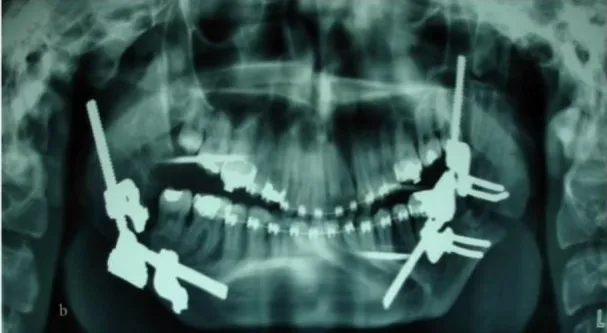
The distraction osteogenesis (DO) procedure. (b) Panoramic view.
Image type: radiology (x_ray)